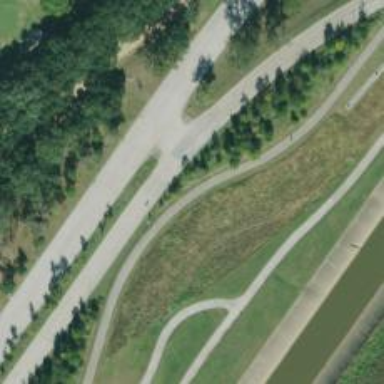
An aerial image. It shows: Asphalt cycleway.